Field crop: tomato
Growth stage: 1
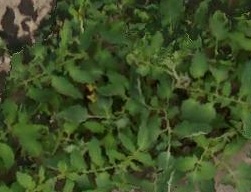
Species: tomato